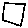
Label: square